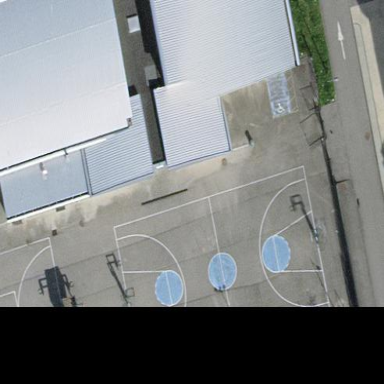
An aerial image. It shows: Basketball court with asphalt surface.